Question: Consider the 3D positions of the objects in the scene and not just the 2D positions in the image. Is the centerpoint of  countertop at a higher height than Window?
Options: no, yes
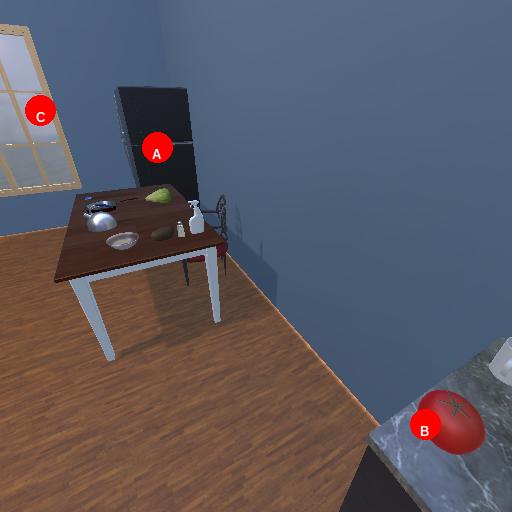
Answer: no